Field crop: maize
Growth stage: 2
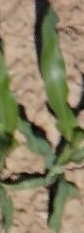
Species: maize